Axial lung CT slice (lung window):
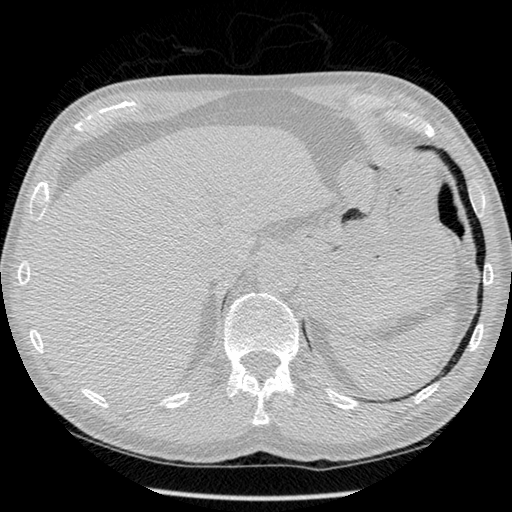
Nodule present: no